Field crop: tomato
Growth stage: 2
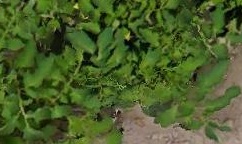
Species: tomato